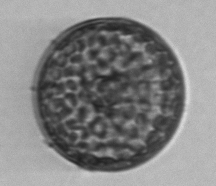
Label: Coscinodiscus